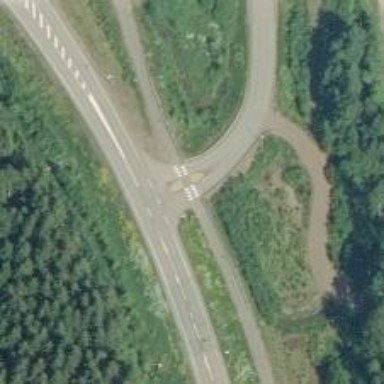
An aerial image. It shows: Asphalt cycleway.